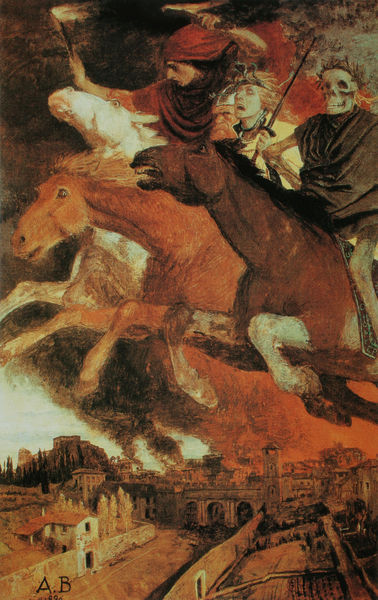
Titel: Der Krieg
Künstler: Arnold Böcklin
Standort: Dresden
Institution: Staatliche Kunstsammlungen
Schlagwörter: dunkel, feuer, gemälde, gewitter, himmel, kämpfer, schatten, weiß, wolken, landschaft, ocker, stadt, braun, grau, hell, licht, nacht, schwarz, straße, haus, rot, schloss, malerei, bart, schädel, tod, tot, signatur, öl, felder, häuser, hügel, kirche, rauch, krone, fliegen, pferd, pferde, reiter, zypressen, mähne, reiten, ritt, farbig, bogen, italien, dürre, dorf, dächer, mauer, angst, brand, krieg, not, untergang, zerstörung, burg, brennen, vernichtung, flug, festung, schwert, mäuler, ruinen, degen, allegorie, ritter, schimmel, sieg, gemäuer, stadttor, skelett, totenkopf, mauern, apokalypse, leid, teufel, hunger, mittelalter, drohung, stadtmauer, brauner, welt, fackel, dornenkrone, kopflos, galopp, feuersbrunst, torbögen, terror, galoppieren, wiehern, frauer, vorderlauf, viktoria, altertum, unheil, sensemann, dunekl, dreizack, italine, pest, apokalyptische reiter, grauen, der tod, apokalyptisch, leuterung, perst, pferdeköpfe, seuchen, teuerung, überflug, b, a, ab, oferd, a.b., apokalypsa, 4 reiter